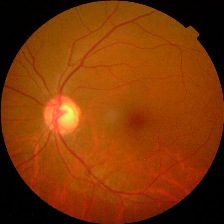
Diabetic retinopathy grade: No DR